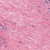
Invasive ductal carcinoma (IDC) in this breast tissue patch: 0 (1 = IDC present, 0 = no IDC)